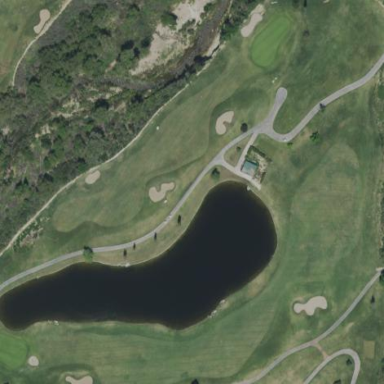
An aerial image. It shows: Rough area on grassy golf course.